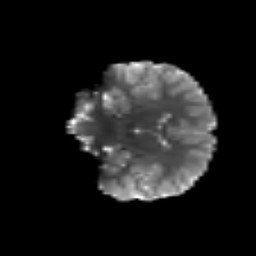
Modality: T2w
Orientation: coronal
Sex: female
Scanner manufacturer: siemens
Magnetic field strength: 3 T
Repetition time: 5 s
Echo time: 0.071 s